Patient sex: M
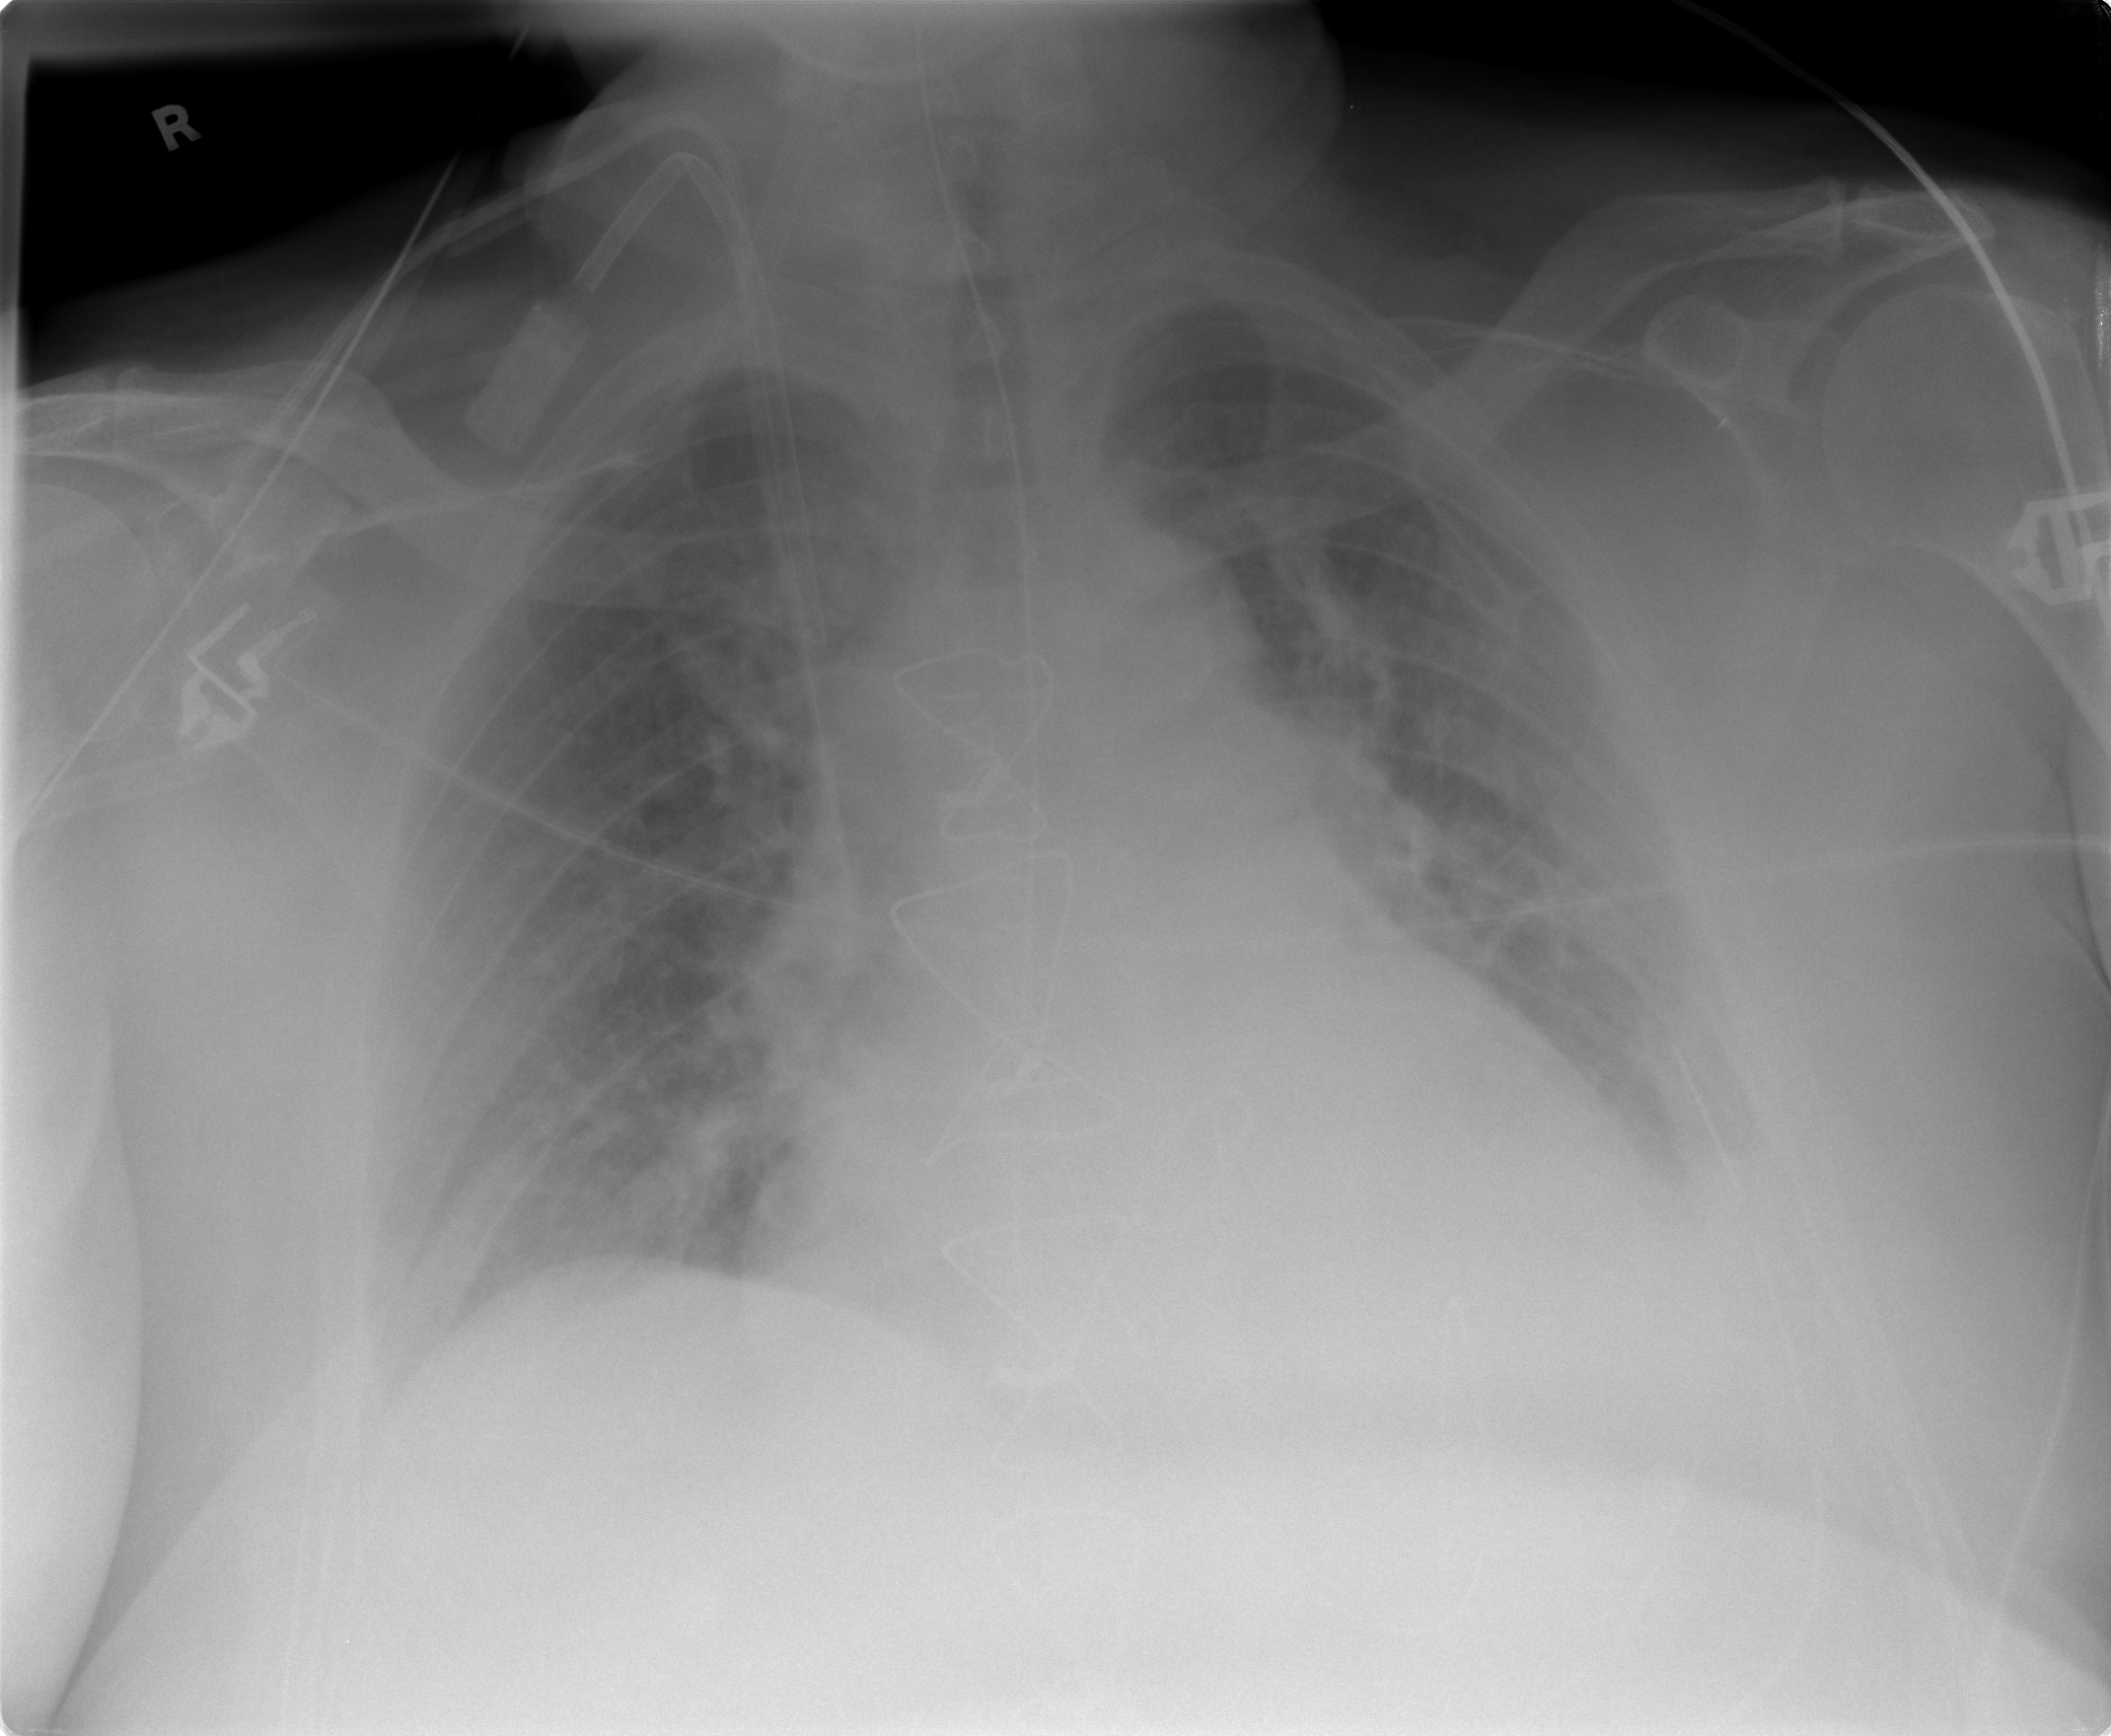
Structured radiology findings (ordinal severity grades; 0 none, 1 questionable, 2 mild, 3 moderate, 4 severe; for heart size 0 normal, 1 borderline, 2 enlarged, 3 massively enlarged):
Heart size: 0
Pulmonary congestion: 0
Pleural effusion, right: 0
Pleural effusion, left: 1
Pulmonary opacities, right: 0
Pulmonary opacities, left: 0
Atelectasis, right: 0
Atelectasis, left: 2